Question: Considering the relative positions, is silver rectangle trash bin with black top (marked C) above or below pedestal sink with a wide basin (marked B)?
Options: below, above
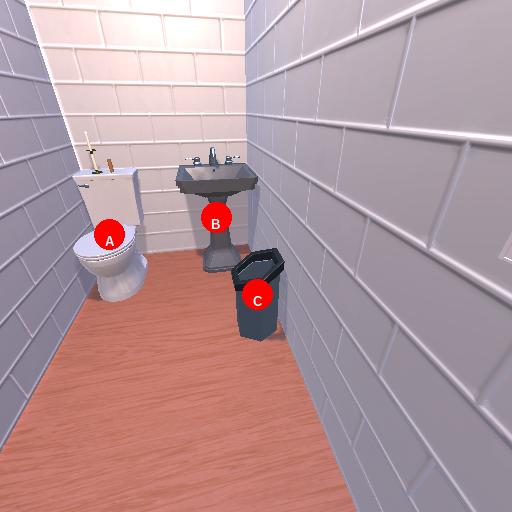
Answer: below